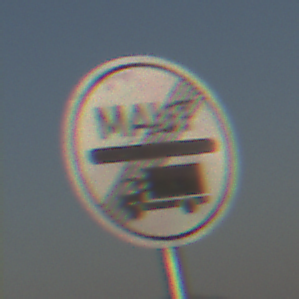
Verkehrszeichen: EndeMautpflicht
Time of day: SunriseSunset
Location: Outdoor (Nature)
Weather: Clear
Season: NotSpecified
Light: Natural